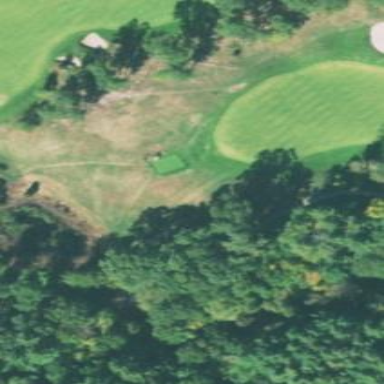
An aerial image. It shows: Rough area in golf course.